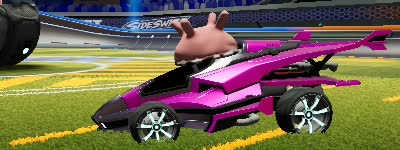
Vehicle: aftershock